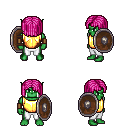
a pixel art fantasy rpg character, male body template, orc, green skin, gold chest armor, white pants, pink pageboy hairstyle, leather bracers, shield, four views (front, back, left, right), 2x2 character sprite sheet, small pixel art, hard edges, no anti-aliasing